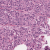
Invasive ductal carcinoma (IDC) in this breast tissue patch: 1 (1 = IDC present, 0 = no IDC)